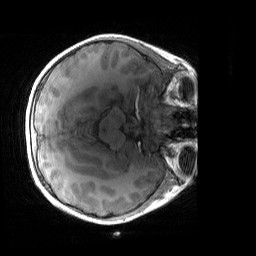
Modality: T1w
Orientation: axial
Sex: male
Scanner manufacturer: siemens
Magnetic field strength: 3 T
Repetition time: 1.9 s
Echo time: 0.00243 s